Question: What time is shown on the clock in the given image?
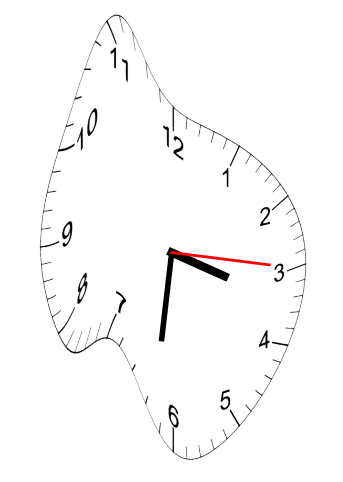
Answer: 03:31:15